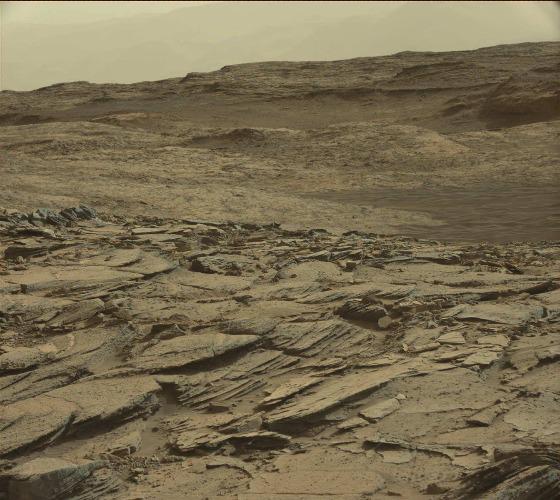
Terrain classes present: Background, Bedrock, Gravel / Sand / Soil, Rock, Shadow